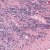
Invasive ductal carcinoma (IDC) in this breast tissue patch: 1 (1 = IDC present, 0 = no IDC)